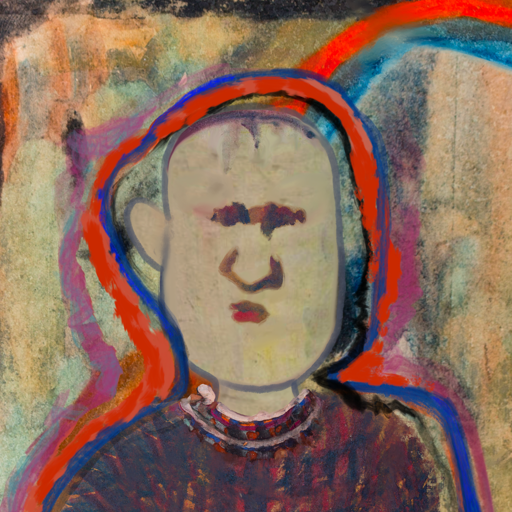
Background: Childish, Head And Neck Front: Hill_Girl, Face Front: In_The_Sun, Bust: In_The_Sun, Hair Front: Experience, Head Accessory: Blank, Second Necklace: Blank, Necklace: Hypocrite_1, Baby: Blank